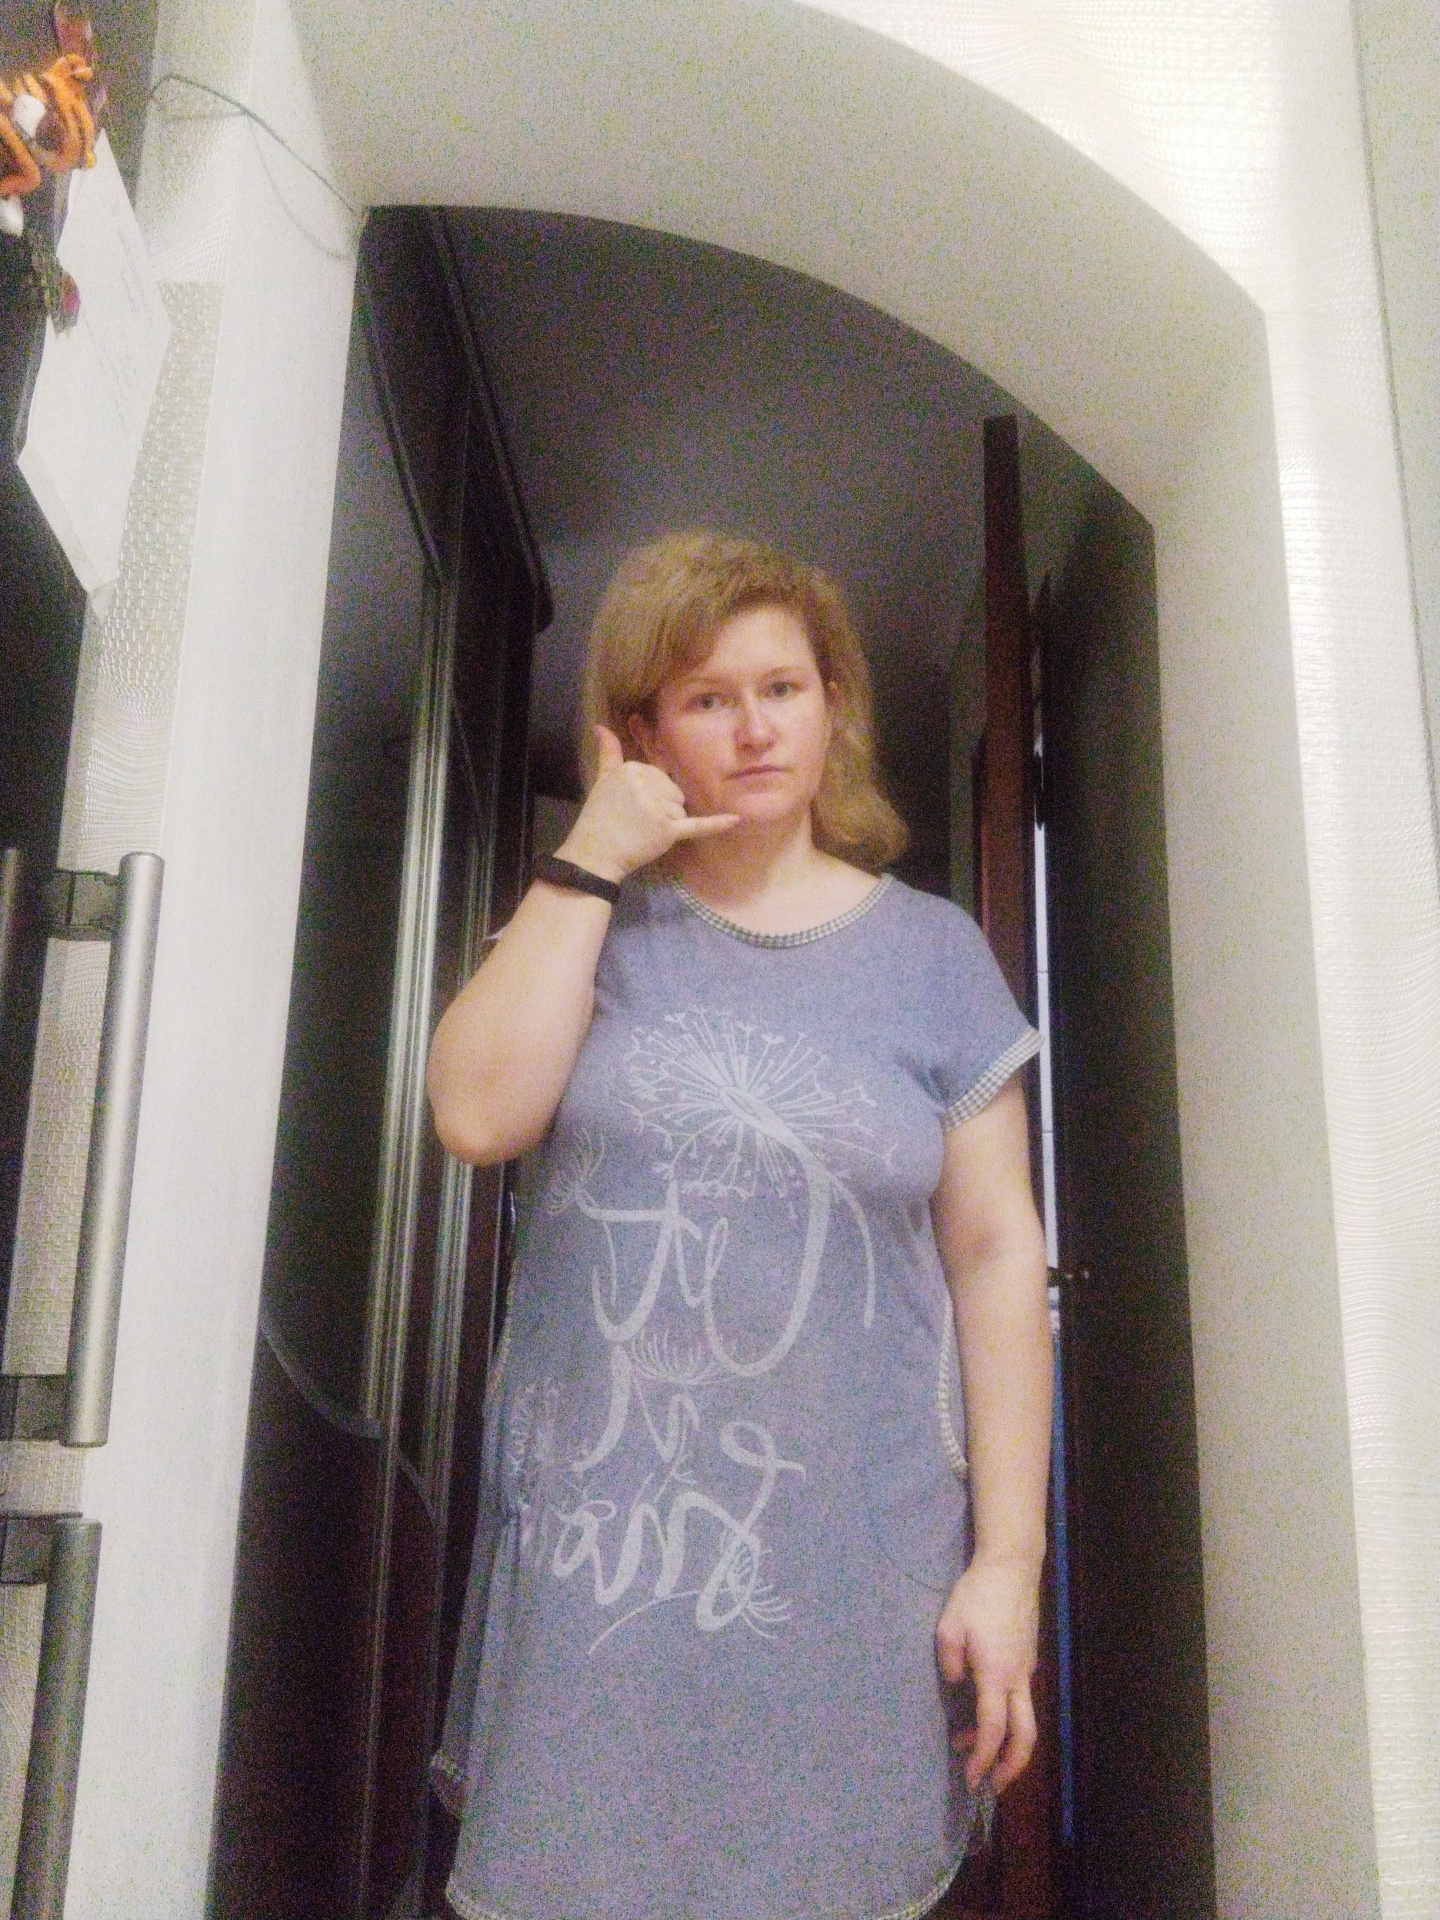
Label: noise